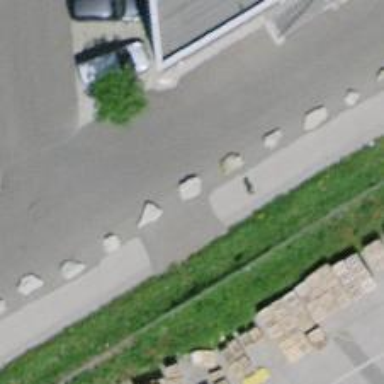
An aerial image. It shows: Block barrier.